Current action and preconditions to check: trajectory_clear

Your task: For each precondition in the list above, predict whether it will hold at this action.

Consider the current scene as observed from the mobile robot's camera, and analyze the predicted future states of all dynamic agents (e.g., people, animals, vehicles, or any moving entities) within the NEXT SECOND.

IMPORTANT: Only answer "very likely" if you are absolutely certain—based on strong, clear evidence—that a dynamic agent will violate the precondition in the predicted future state. Do NOT answer "very likely" for unlikely, ambiguous, or low-probability risks.

Ask yourself for each precondition: Is there a high probability, with clear and convincing evidence, that the predicted future states of any dynamic agent will interfere with the predicted future state of the currently executing action within the NEXT SECOND, causing that precondition to fail?

Assess the risk level based on these predictions. Use "likely" or "very likely" if motions create a clear risk of interference.

Use "neutral" or "improbable" if agents are nearby but their predicted paths are clearly diverging or non-conflicting.

Failure Risk Categories: "very improbable", "improbable", "neutral", "likely", "very likely"

Answer Format: Output ONLY the probability_of_failure value from these categories: "very improbable", "improbable", "neutral", "likely", "very likely"

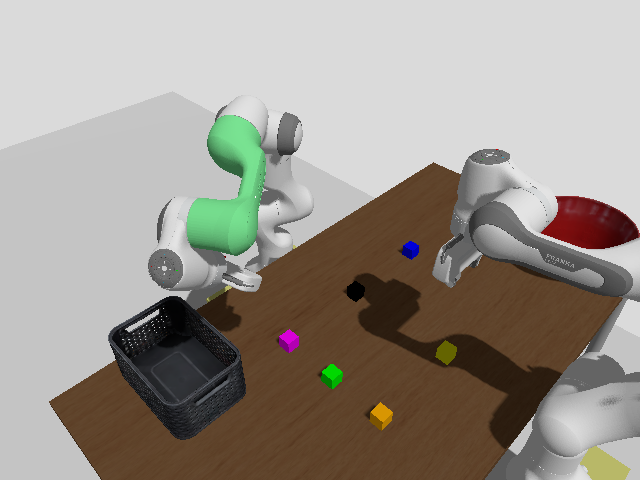

Answer: very improbable